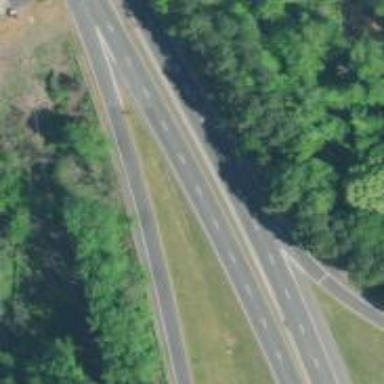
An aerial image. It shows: Secondary link road with asphalt surface.